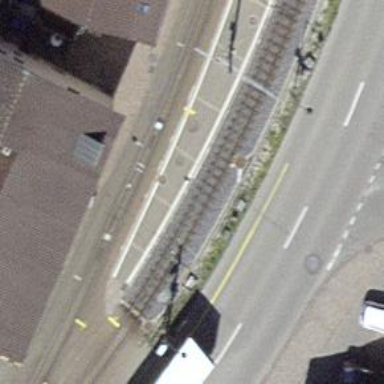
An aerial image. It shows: Crossing for the railway.